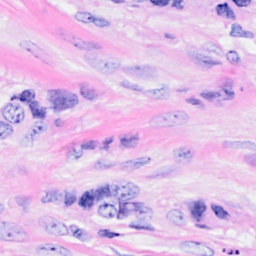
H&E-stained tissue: Breast